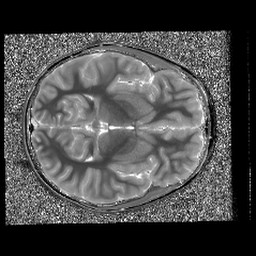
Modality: T1map
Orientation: axial
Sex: female
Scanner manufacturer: siemens
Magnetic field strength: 3 T
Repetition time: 5 s
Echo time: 0.00368 s